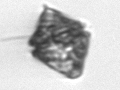
Label: Kryptoperidinium_triquetrum